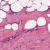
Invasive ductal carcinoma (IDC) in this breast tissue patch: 0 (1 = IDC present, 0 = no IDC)